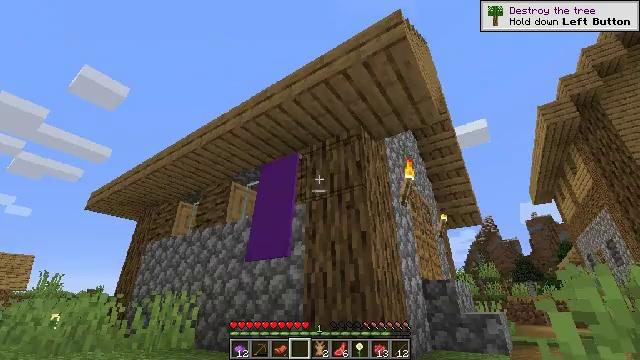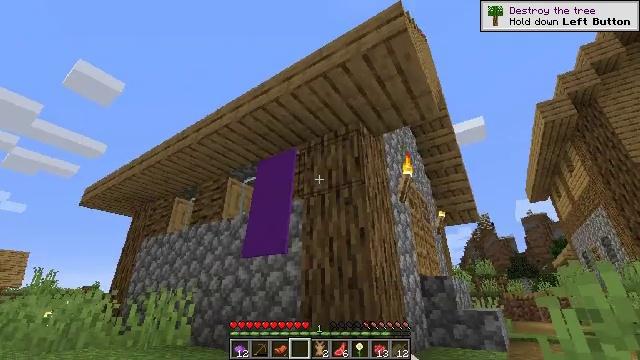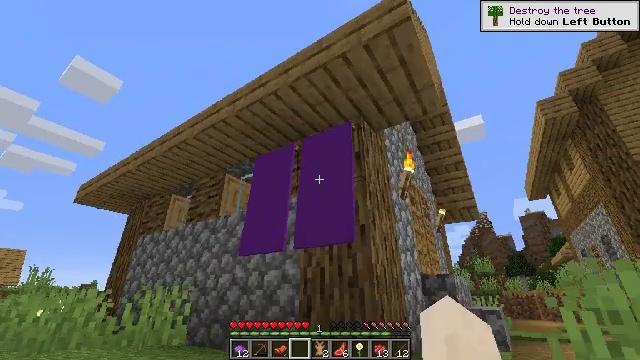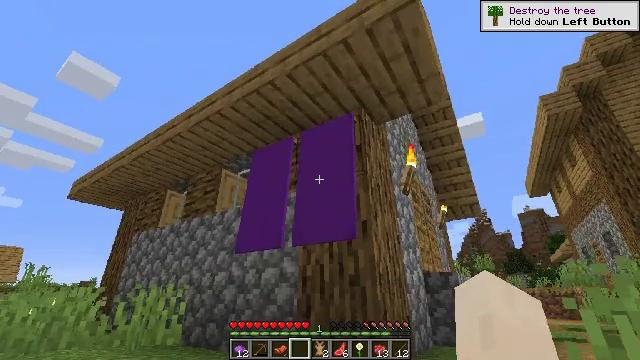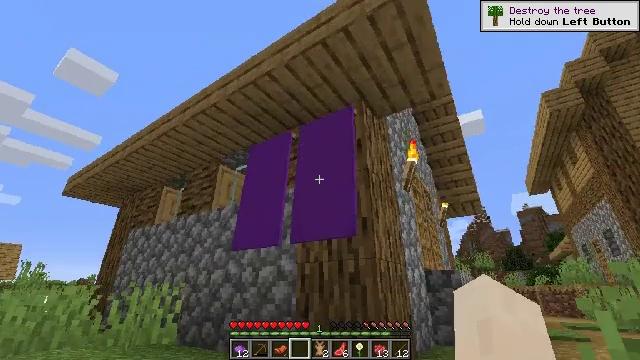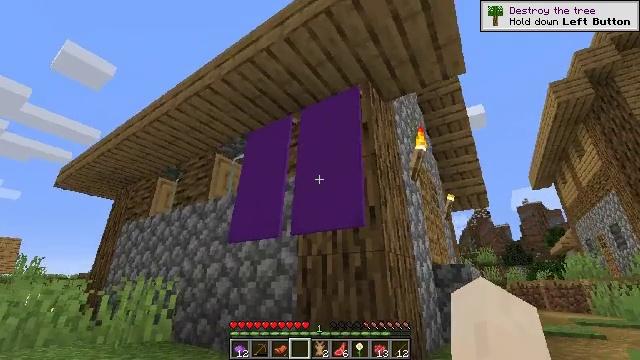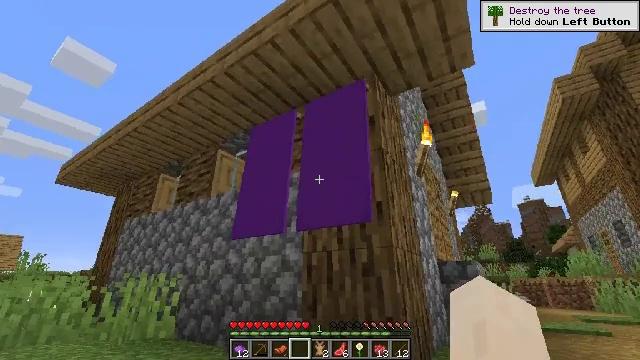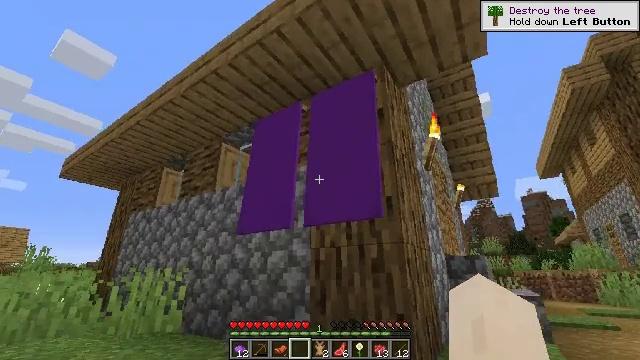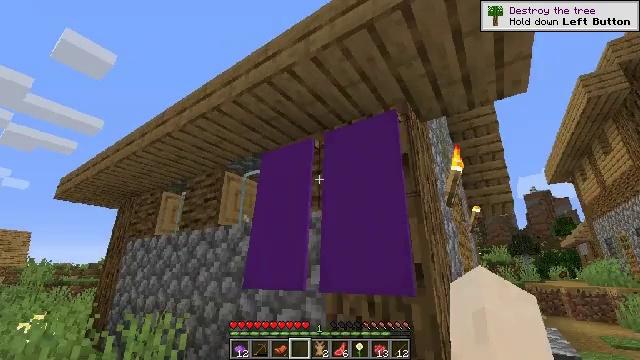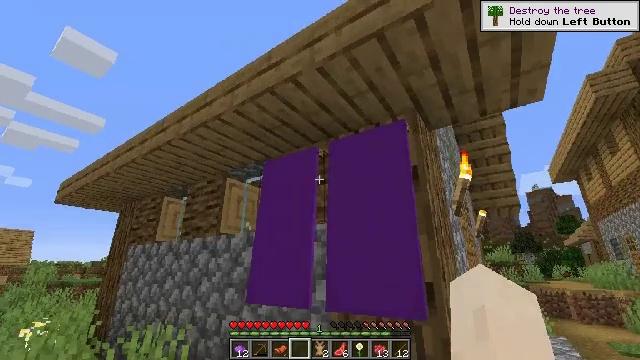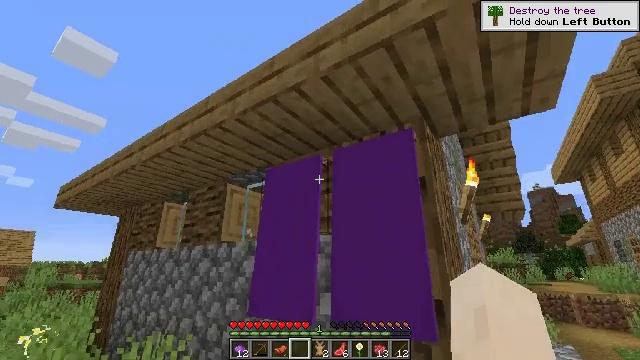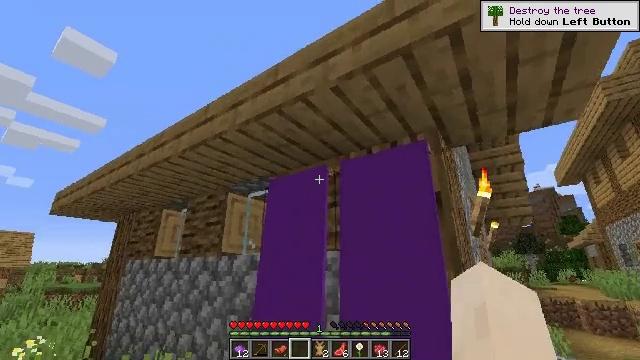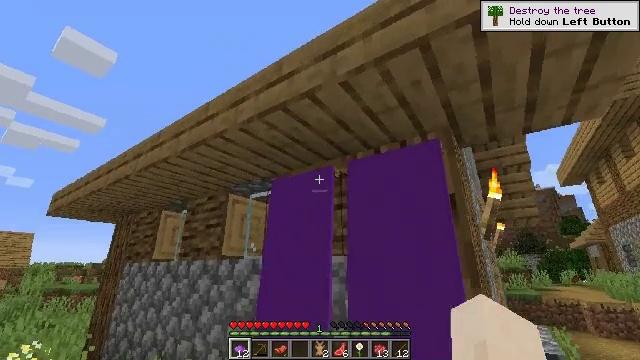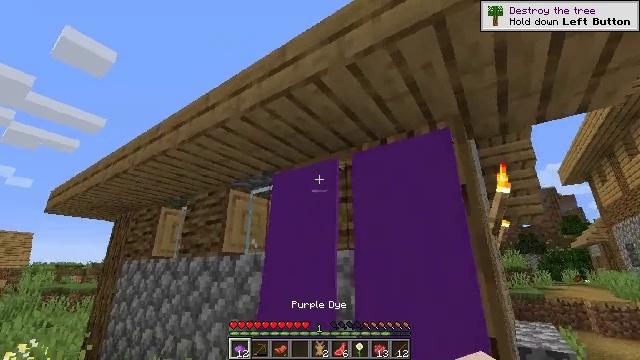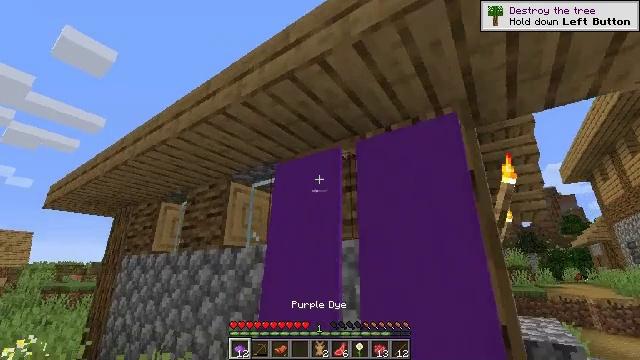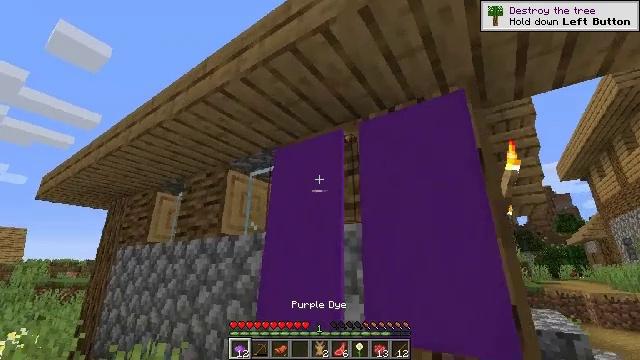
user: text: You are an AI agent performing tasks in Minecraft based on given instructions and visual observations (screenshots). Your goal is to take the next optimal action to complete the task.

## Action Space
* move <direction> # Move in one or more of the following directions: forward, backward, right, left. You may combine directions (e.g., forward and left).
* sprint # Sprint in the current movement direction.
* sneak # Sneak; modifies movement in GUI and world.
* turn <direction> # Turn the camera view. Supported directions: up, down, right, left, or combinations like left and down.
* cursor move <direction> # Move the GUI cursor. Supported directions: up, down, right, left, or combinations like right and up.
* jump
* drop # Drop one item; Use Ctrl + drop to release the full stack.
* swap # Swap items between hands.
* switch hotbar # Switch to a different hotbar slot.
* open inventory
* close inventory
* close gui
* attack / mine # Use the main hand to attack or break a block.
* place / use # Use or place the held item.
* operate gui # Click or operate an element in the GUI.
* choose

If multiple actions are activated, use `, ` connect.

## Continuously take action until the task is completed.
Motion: motion action
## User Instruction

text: Collect the purple wall banner by breaking it.
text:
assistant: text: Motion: move forward
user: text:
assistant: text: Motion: move forward
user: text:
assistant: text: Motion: move forward
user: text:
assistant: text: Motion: move forward
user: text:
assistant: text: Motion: move forward, turn down
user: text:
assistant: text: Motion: move forward
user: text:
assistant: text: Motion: move forward, turn down, jump
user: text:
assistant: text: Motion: move forward, jump
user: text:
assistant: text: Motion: move forward, jump
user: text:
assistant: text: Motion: move forward
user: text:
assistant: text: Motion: move forward
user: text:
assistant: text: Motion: move forward, switch to hotbar 1
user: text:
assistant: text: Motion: move forward, switch to hotbar 1
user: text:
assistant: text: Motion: switch to hotbar 1
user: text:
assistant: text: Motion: no_op
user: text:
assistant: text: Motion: turn right
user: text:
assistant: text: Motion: no_op
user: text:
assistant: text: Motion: attack / mine
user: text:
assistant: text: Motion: attack / mine
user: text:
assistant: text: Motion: attack / mine
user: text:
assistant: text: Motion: attack / mine
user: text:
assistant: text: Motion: attack / mine
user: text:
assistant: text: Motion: attack / mine
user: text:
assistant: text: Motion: attack / mine
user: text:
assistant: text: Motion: attack / mine
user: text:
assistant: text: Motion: attack / mine
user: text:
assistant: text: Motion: attack / mine
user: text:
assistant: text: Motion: attack / mine
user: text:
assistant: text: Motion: attack / mine
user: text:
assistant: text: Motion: attack / mine